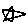
Label: star